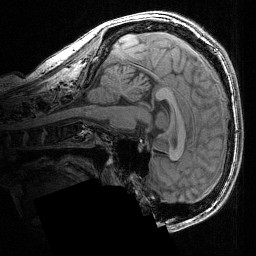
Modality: T1w
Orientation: sagittal
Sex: male
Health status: ill
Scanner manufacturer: siemens
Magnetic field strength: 3 T
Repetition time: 1.57 s
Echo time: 0.00342 s